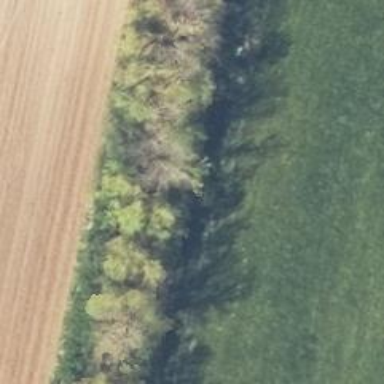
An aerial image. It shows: Row of deciduous broadleaved trees.